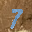
Label: 7